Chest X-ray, AP view. Patient: 28 years old, sex F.
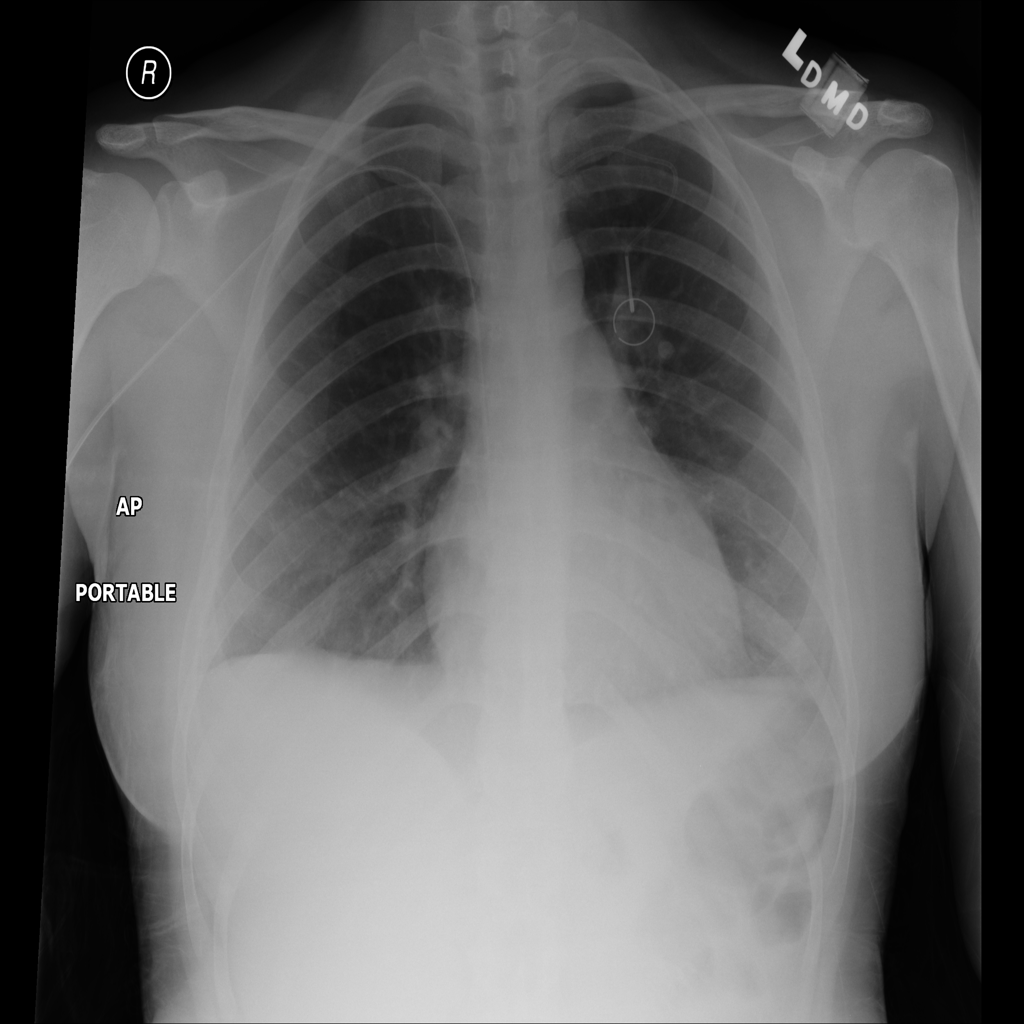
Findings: No Finding